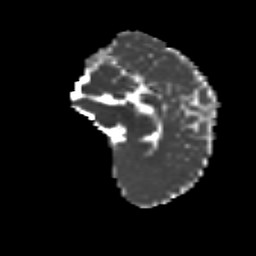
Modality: MD
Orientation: sagittal
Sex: female
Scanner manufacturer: siemens
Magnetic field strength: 3 T
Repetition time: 5 s
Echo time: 0.071 s